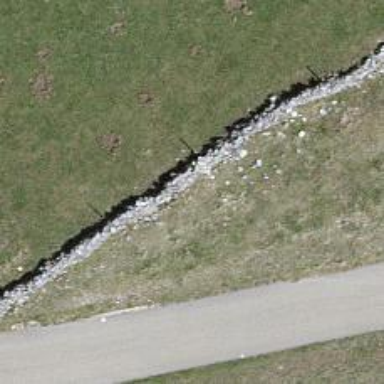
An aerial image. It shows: Wall barrier.